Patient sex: M
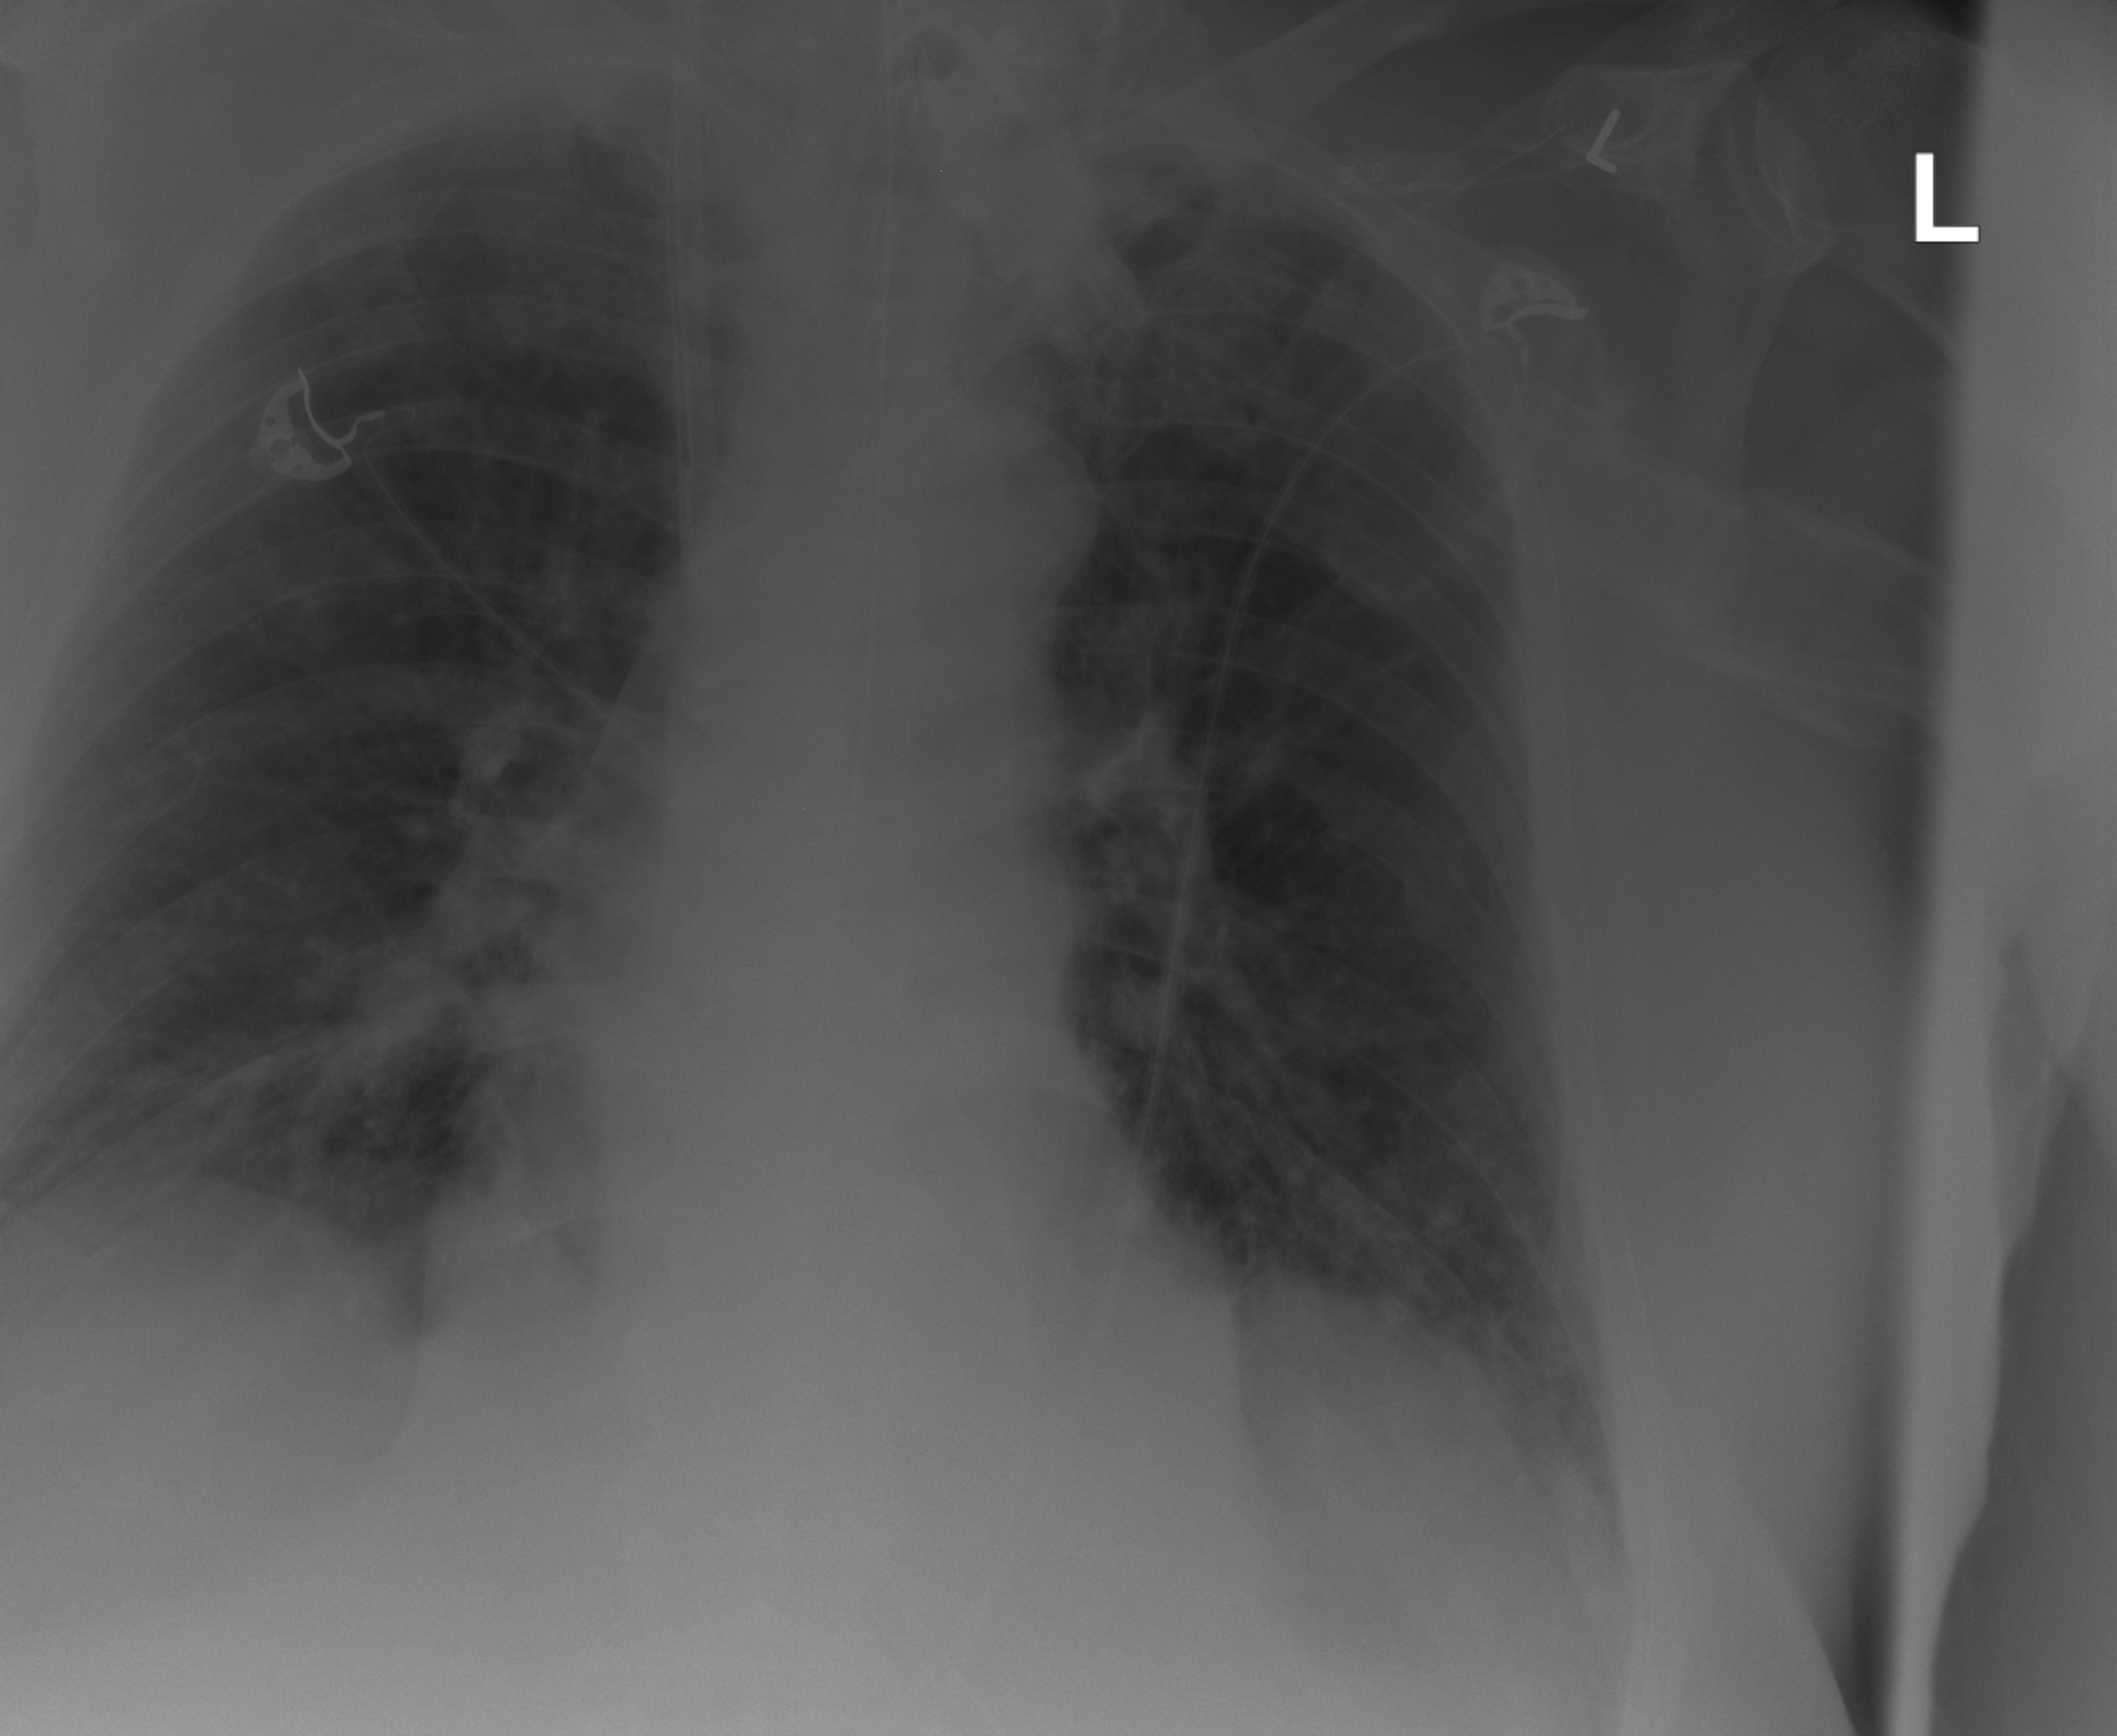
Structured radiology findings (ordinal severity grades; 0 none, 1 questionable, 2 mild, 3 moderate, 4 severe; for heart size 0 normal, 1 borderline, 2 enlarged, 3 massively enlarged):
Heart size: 2
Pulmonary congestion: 2
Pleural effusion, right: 0
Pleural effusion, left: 1
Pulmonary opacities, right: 2
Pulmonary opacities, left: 2
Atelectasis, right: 0
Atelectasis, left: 0